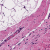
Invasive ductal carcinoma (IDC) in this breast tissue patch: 0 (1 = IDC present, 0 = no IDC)